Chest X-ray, PA view. Patient: 50 years old, sex F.
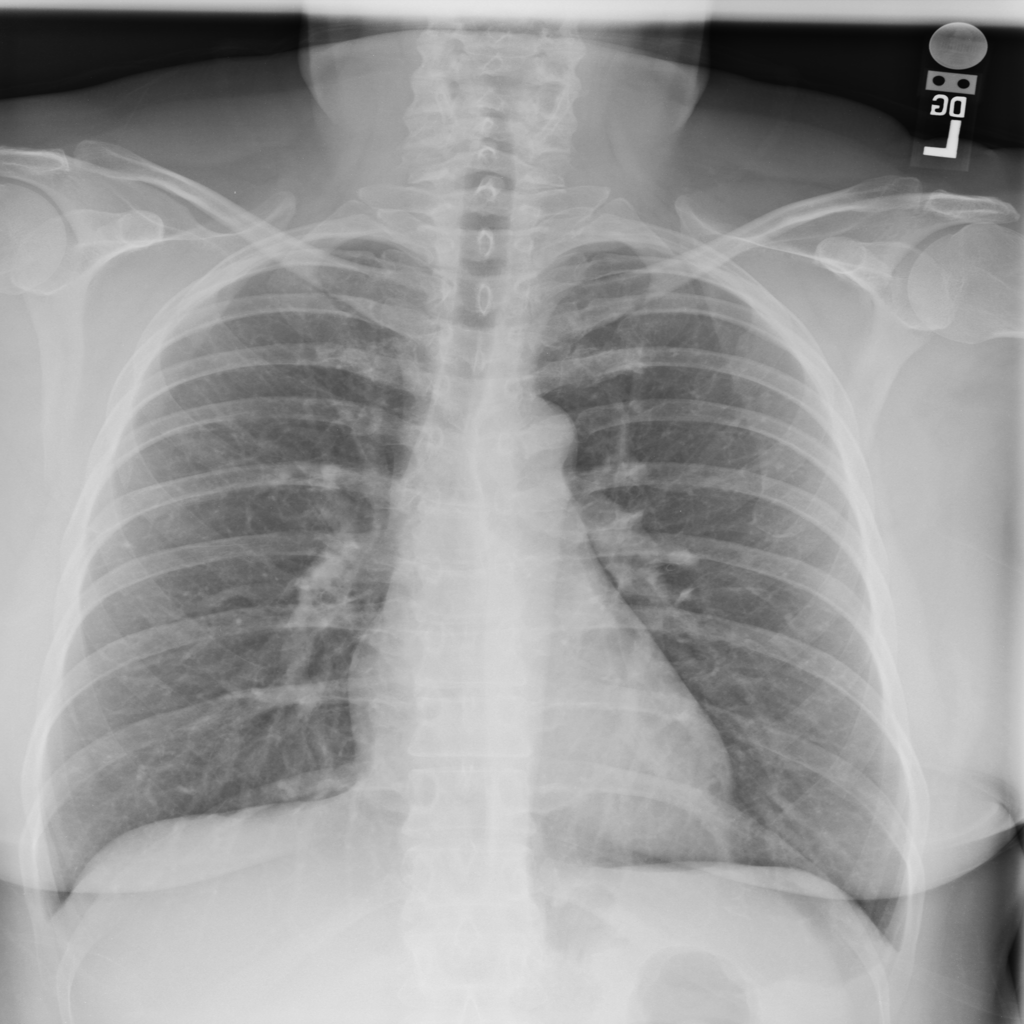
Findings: No Finding